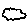
Label: cloud